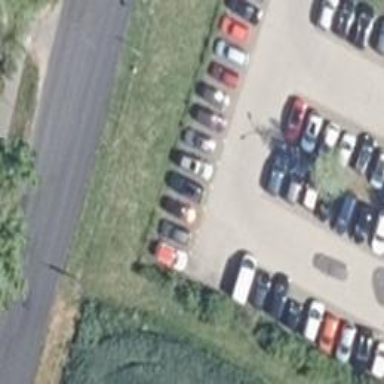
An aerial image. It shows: Road serving as parking aisle.